Interaction volume radius: 10 \u00c5
Interaction volume height: 15 \u00c5
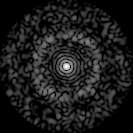
Disorder parameter: 0.8277